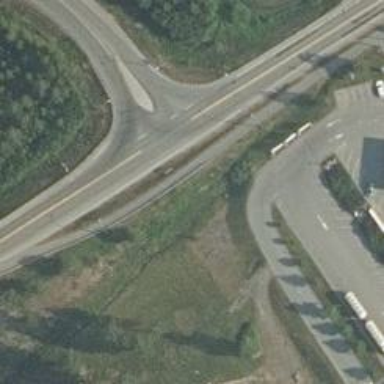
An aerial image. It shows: Asphalt road designated as trunk highway.